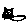
Label: cat